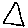
Label: triangle